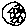
Label: car